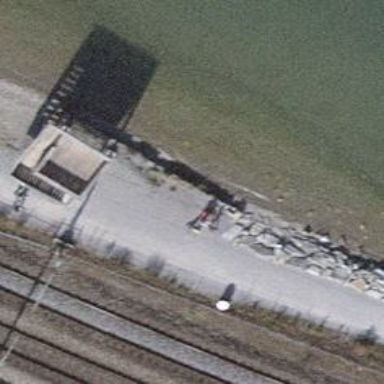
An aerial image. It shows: Bench.